Interaction volume radius: 5 \u00c5
Interaction volume height: 10 \u00c5
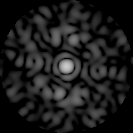
Disorder parameter: 0.8047